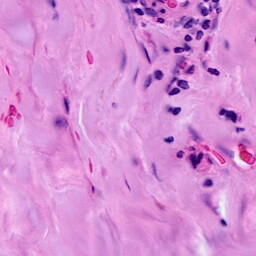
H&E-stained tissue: Breast